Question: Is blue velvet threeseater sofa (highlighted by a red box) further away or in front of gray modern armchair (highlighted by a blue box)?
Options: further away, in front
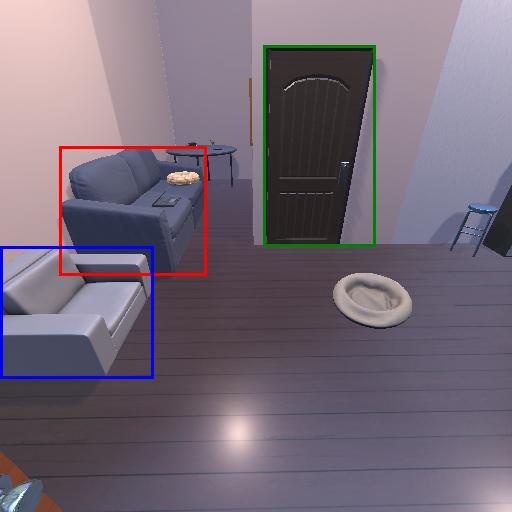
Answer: further away